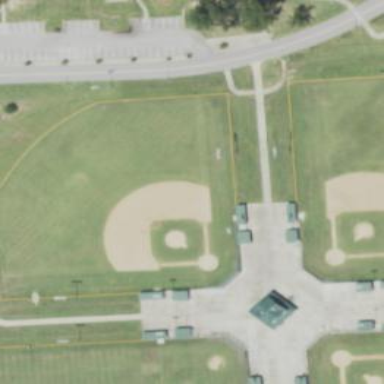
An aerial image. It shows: Baseball pitch for leisure and sports activities.